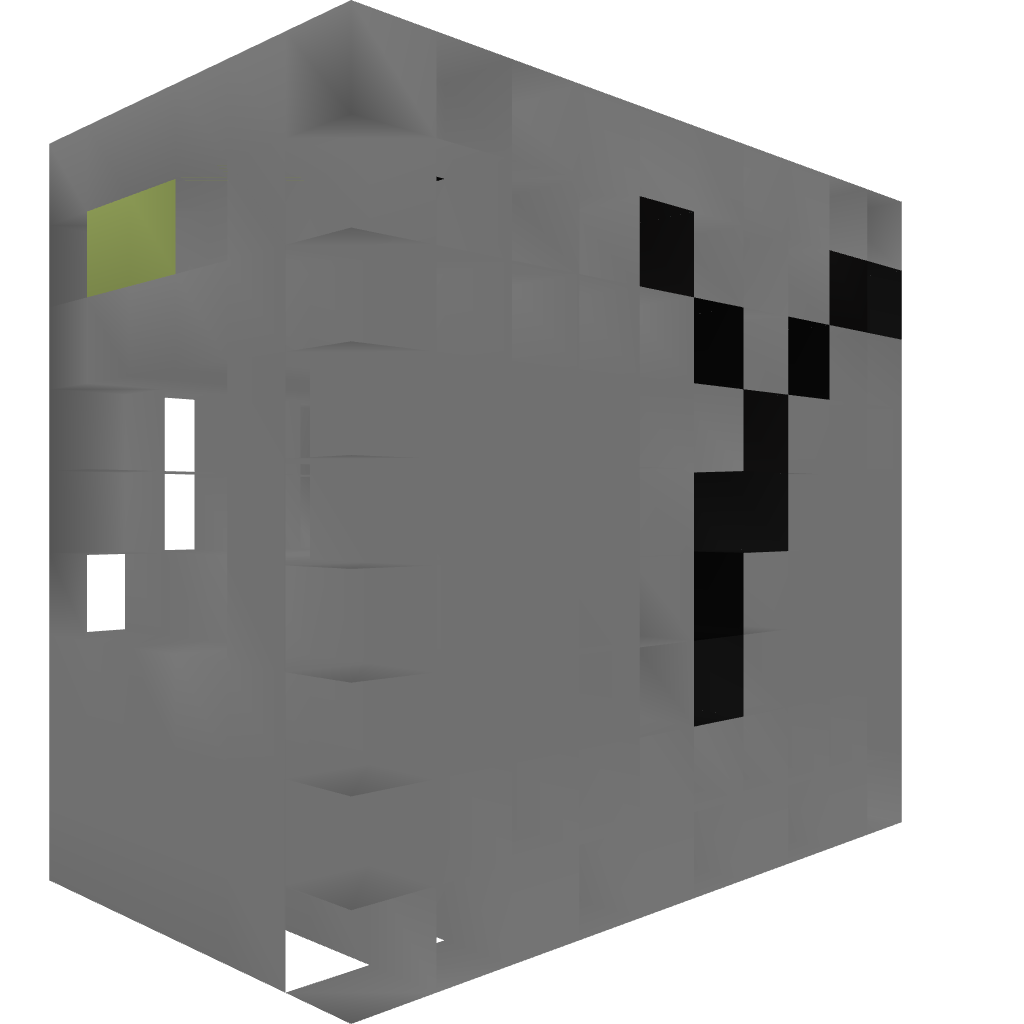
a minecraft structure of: Tunnel Trap